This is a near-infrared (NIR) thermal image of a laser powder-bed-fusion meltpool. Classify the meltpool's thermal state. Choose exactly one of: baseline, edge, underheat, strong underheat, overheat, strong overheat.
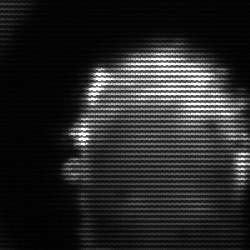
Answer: baseline